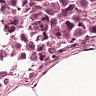
Metastatic tissue present: yes